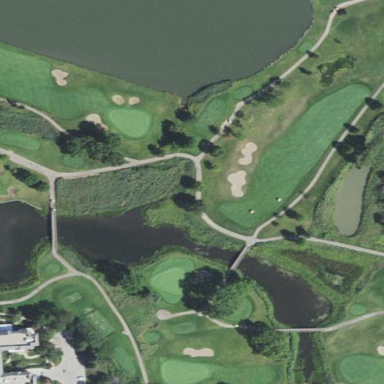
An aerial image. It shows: Grassy area designated as golf fairway.